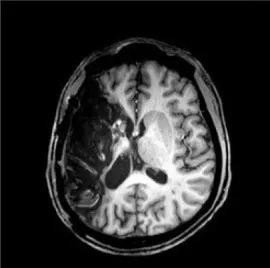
AMC. Participant AMC had a titanium mesh plate inserted into his left temporalis muscle following his stroke. The metal inserted into AMC's skull interfered with the MRI scan of that left region and, therefore, it is difficult to pinpoint the exact location of his lesion on the image.
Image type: radiology (mri)